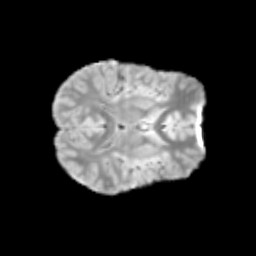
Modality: T2w
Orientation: axial
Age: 9
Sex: male
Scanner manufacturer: siemens
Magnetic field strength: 3 T
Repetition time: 3.8 s
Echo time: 0.07 s